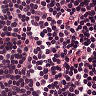
Metastatic tissue present: no